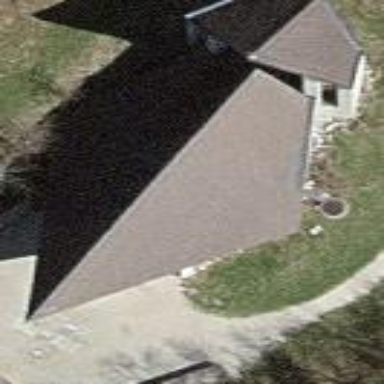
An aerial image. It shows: Chapel that serves as place of worship.